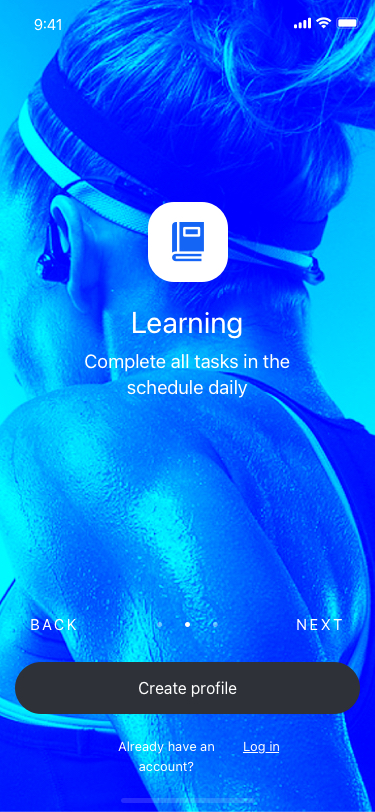
Text in this UI design:
Complete all tasks in the schedule daily
Learning
Next
Back
Log in
Already have an account?